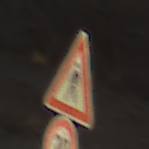
Verkehrszeichen: FussgaengerRechts
Zusatzzeichen unten: Geschwindigkeit20
Umgebung: Outdoor, Nature
Tageszeit: SunriseSunset
Wetter: PartlyCloudy
Licht: Natural
Jahreszeit: NotSpecified
Kontrast: HighContrast